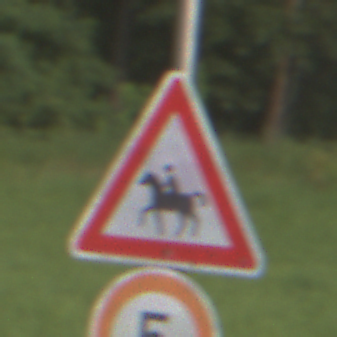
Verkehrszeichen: ReiterRechts
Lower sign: Geschwindigkeit5
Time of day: SunriseSunset
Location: Outdoor (Nature)
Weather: PartlyCloudy
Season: NotSpecified
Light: Natural